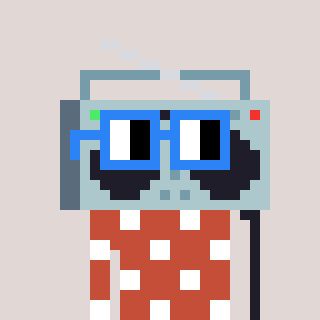
a pixel art character with square blue glasses, a boombox-shaped head and a rust-colored body on a warm background